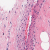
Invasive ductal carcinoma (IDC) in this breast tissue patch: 0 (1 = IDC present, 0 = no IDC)